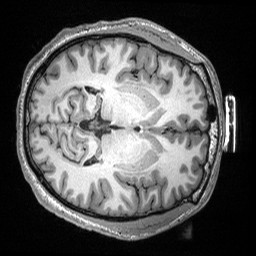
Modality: T1w
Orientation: axial
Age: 28
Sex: male